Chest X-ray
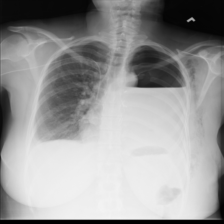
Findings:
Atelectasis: positive
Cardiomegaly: negative
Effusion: positive
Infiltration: negative
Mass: negative
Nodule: negative
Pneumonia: negative
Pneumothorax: negative
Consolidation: negative
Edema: negative
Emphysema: positive
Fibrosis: negative
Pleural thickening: negative
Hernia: negative